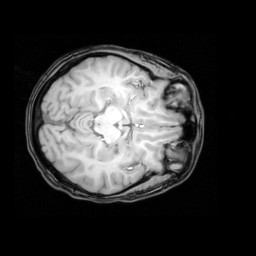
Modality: T1w
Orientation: axial
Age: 19
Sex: female
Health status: healthy
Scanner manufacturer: philips
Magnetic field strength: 3 T
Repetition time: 0.012 s
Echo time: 0.0037 s